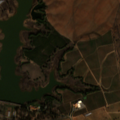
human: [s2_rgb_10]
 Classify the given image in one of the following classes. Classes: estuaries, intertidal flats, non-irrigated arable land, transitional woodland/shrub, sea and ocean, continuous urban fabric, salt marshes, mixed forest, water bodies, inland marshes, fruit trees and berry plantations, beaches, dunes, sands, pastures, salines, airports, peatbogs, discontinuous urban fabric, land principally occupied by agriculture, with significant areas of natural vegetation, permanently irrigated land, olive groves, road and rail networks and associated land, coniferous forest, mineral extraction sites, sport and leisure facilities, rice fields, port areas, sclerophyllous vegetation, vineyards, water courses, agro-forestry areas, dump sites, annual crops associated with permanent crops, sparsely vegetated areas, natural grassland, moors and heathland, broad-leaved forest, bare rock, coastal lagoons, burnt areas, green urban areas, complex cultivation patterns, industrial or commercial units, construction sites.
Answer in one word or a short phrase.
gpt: non-irrigated arable land, permanently irrigated land, vineyards, agro-forestry areas, transitional woodland/shrub, water bodies